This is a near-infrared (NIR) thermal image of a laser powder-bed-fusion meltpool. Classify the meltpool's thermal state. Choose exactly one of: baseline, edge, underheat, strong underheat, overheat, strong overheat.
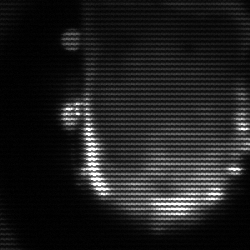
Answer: baseline